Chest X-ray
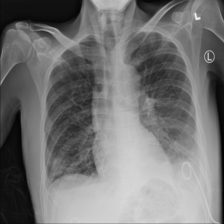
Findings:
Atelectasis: negative
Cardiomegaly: negative
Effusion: negative
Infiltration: positive
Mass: negative
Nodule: negative
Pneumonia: negative
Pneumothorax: negative
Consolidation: negative
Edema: negative
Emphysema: negative
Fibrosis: negative
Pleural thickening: negative
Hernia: negative